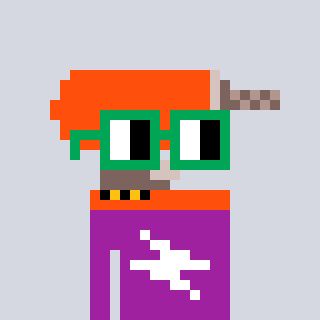
a pixel art character with square green glasses, a drill-shaped head and a magenta-colored body on a cool background